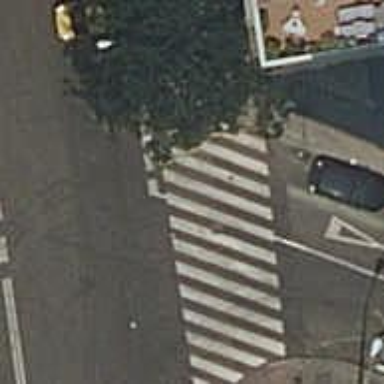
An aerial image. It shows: Marked crossing on the road.